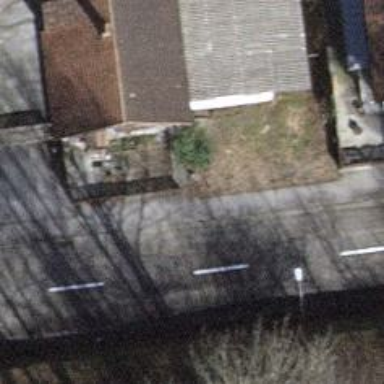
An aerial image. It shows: Simple house.